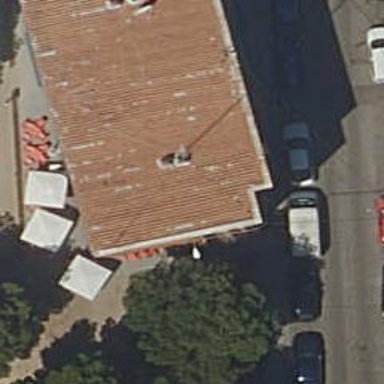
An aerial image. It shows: Bar.